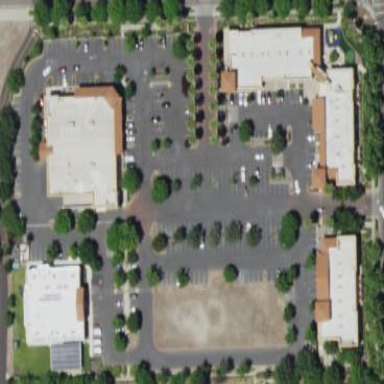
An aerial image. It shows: Retail area.